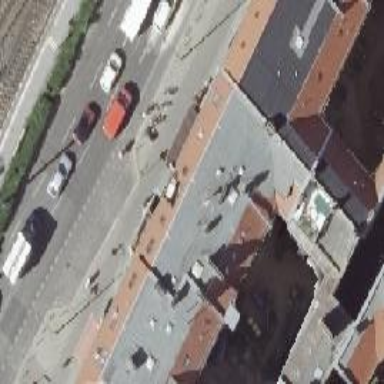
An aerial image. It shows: Mixed-use building with apartments and commercial space. The roof has mansard shape.